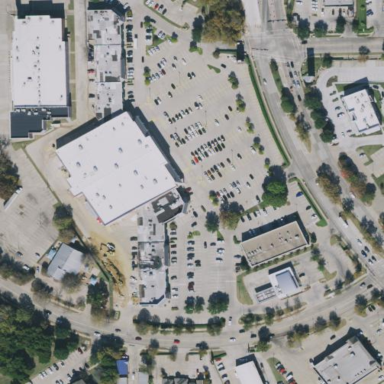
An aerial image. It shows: Retail plot.